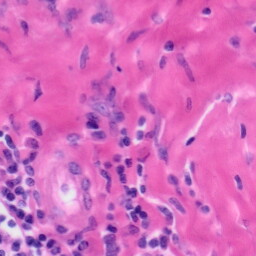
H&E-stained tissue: Tonsil